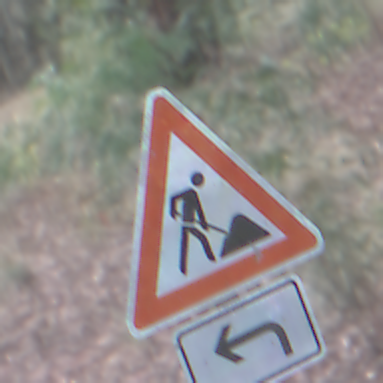
Verkehrszeichen: Arbeitsstelle
Zusatzzeichen unten: RichtungsangabeDurchPfeile2
Umgebung: Outdoor, Nature
Tageszeit: SunriseSunset
Wetter: NotSpecified
Licht: Natural
Jahreszeit: Autumn
Kontrast: MediumContrast